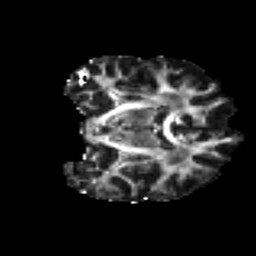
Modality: FA
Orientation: coronal
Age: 35
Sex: male
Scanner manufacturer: ge
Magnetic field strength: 3 T
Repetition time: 7.8 s
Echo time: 0.0606 s